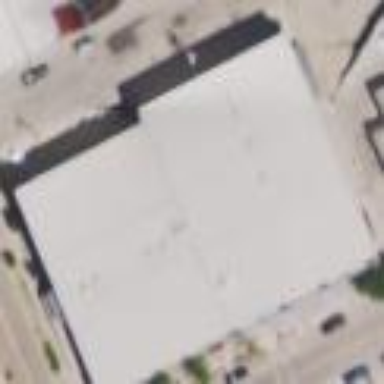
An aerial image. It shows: Building.